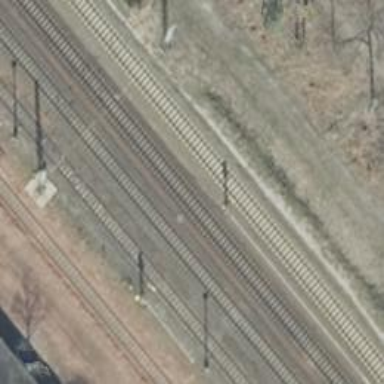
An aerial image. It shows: Railway signal.